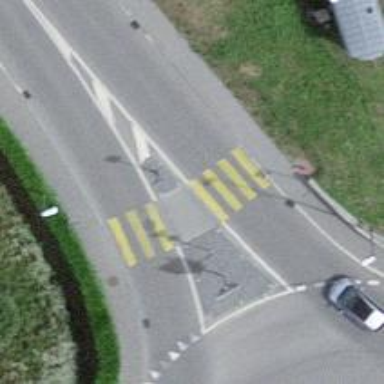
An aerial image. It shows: Uncontrolled zebra crossing with central island. The crossing is marked with zebra stripes.